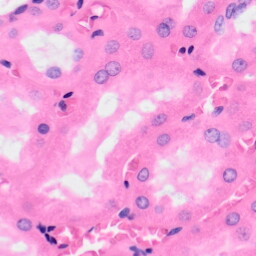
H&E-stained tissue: Kidney